Field crop: tomato
Growth stage: 2
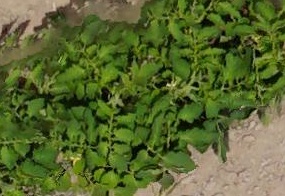
Species: tomato